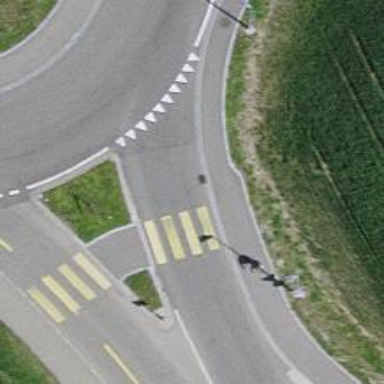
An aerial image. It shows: Uncontrolled crossing with zebra marking and crossing island.